Here is a 2-D grayscale rendering of raw rotating-machine vibration samples (signal-to-image). Diagnose the rotating machine from this image, choosing from: normal, misalignment, unbalance, looseness.
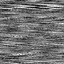
Answer: misalignment